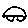
Label: car